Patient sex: M
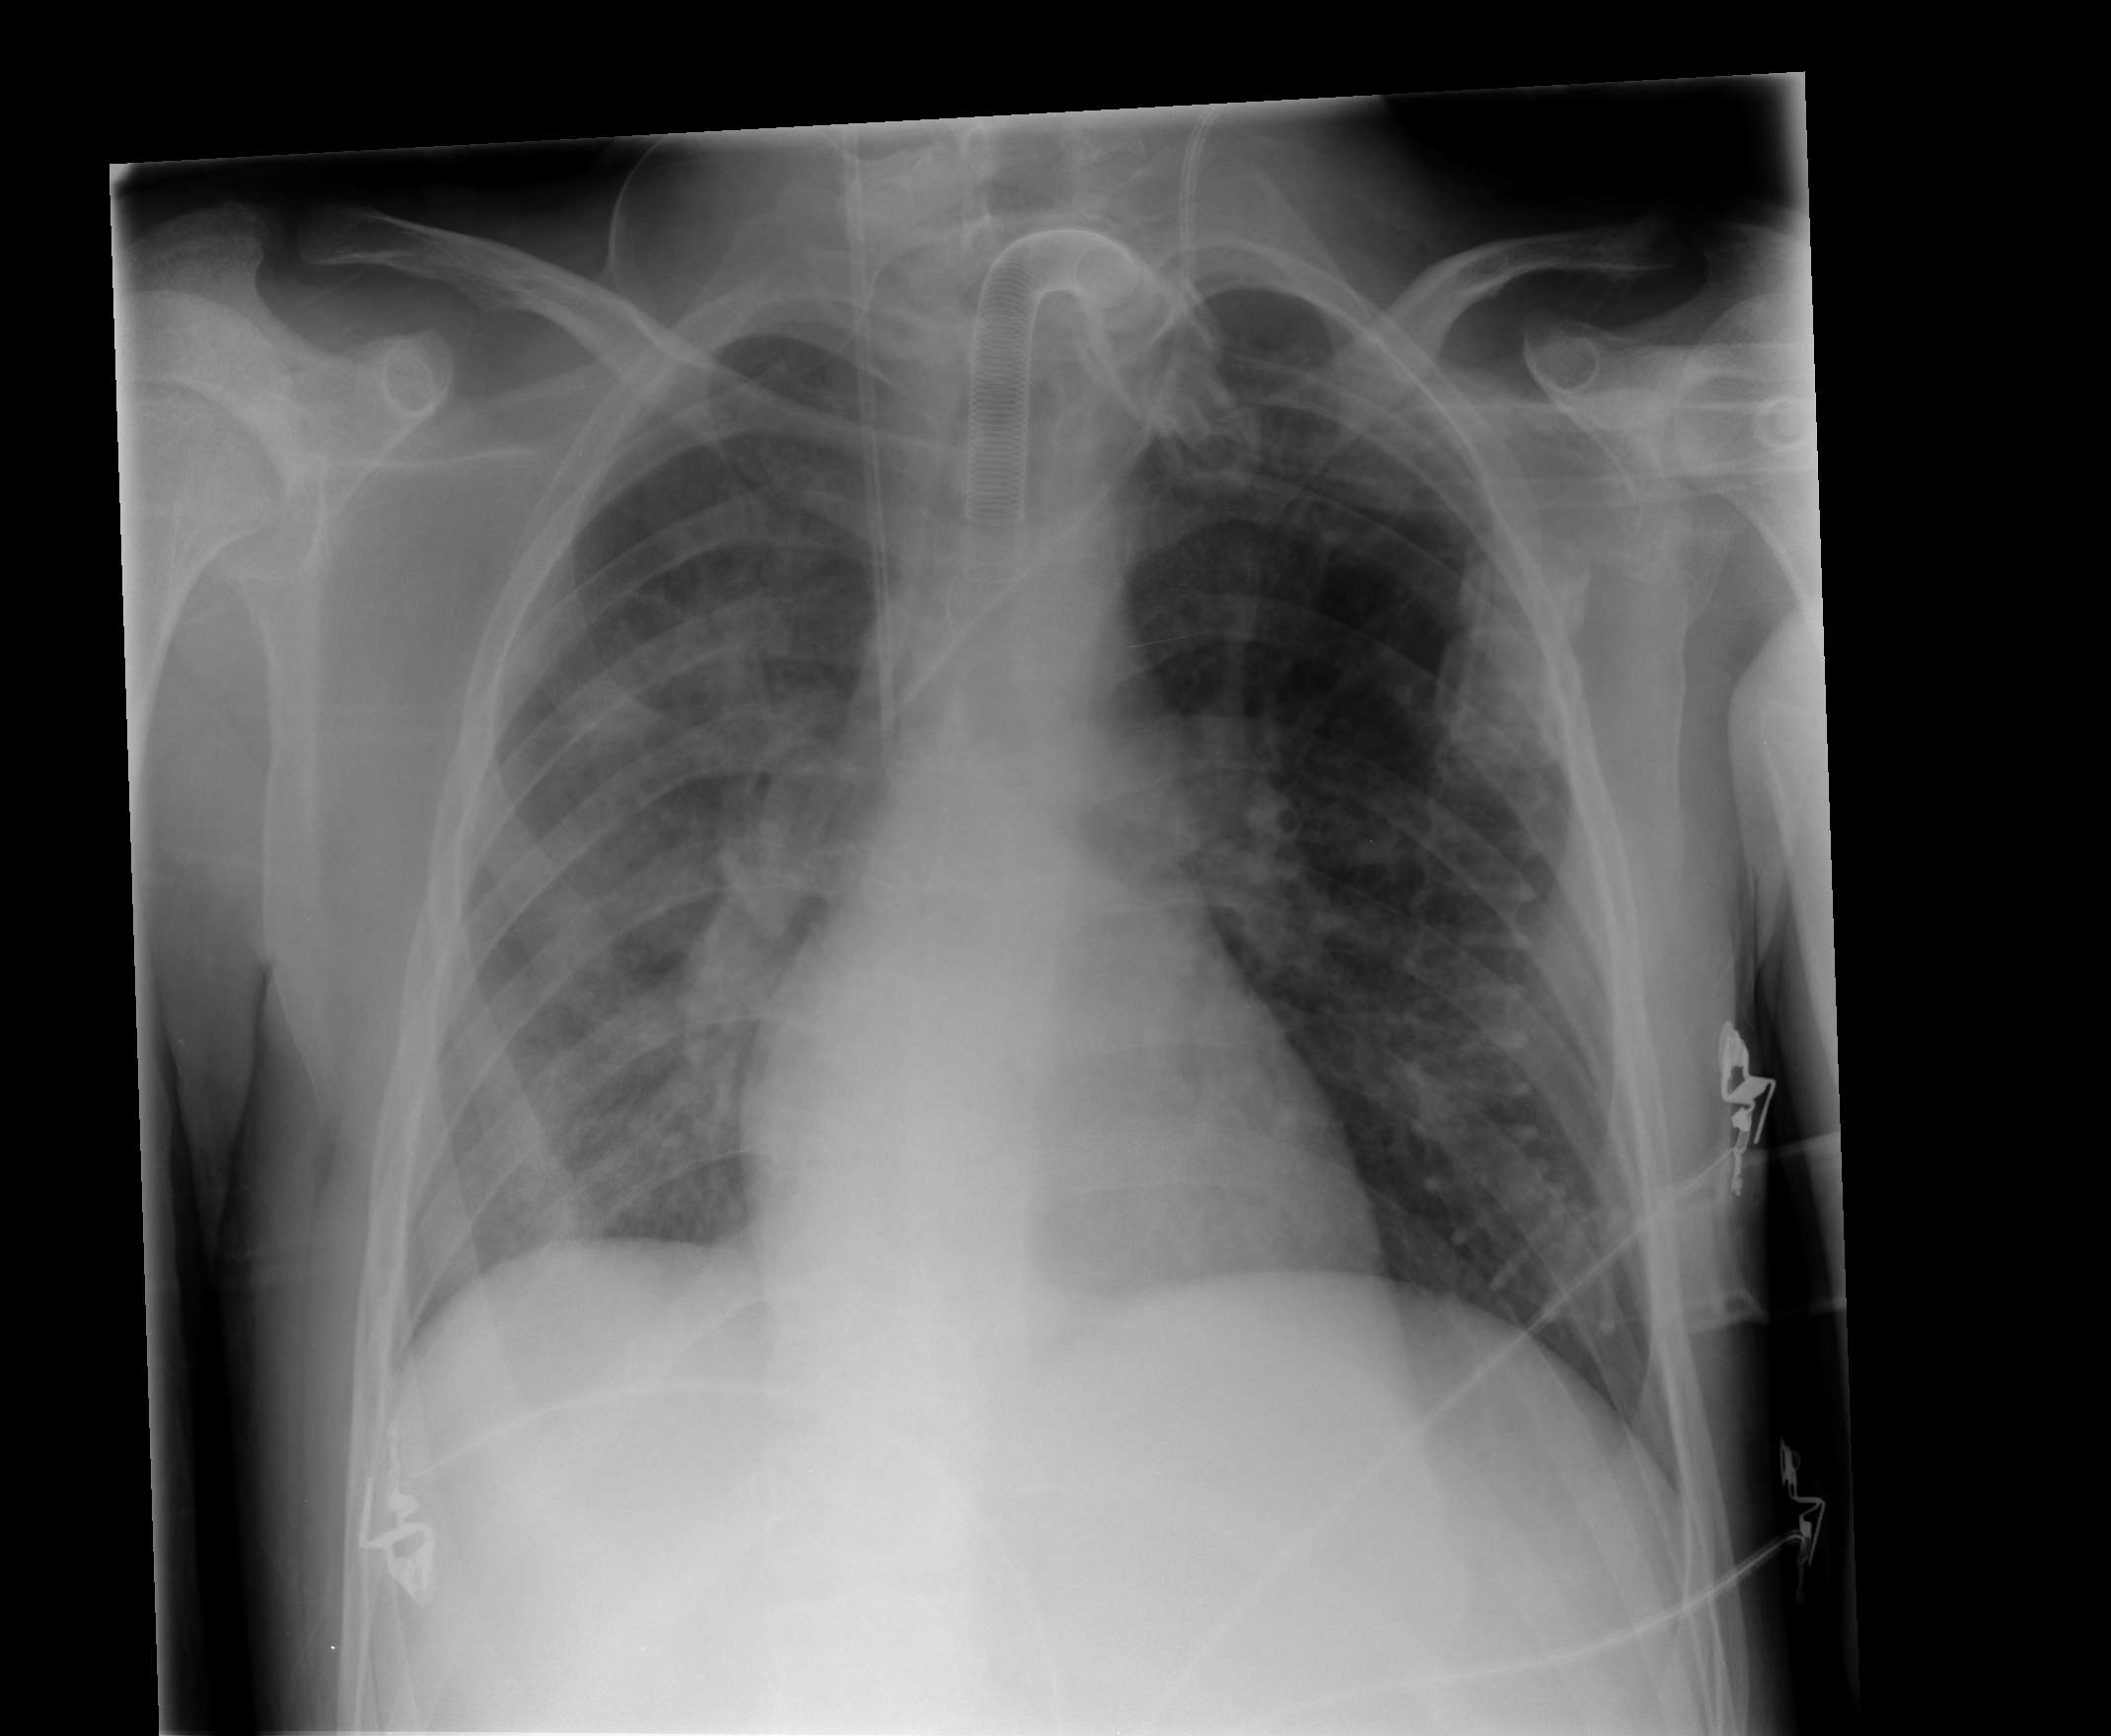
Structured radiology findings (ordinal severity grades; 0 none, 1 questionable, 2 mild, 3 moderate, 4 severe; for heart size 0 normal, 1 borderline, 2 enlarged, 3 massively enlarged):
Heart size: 0
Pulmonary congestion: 2
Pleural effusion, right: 1
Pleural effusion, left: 0
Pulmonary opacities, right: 3
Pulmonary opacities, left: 2
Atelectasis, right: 2
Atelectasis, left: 1